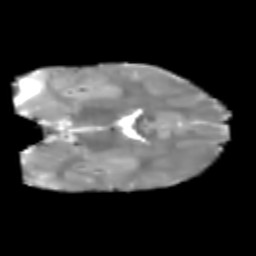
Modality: T2w
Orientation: coronal
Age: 6
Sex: male
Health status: healthy